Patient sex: F
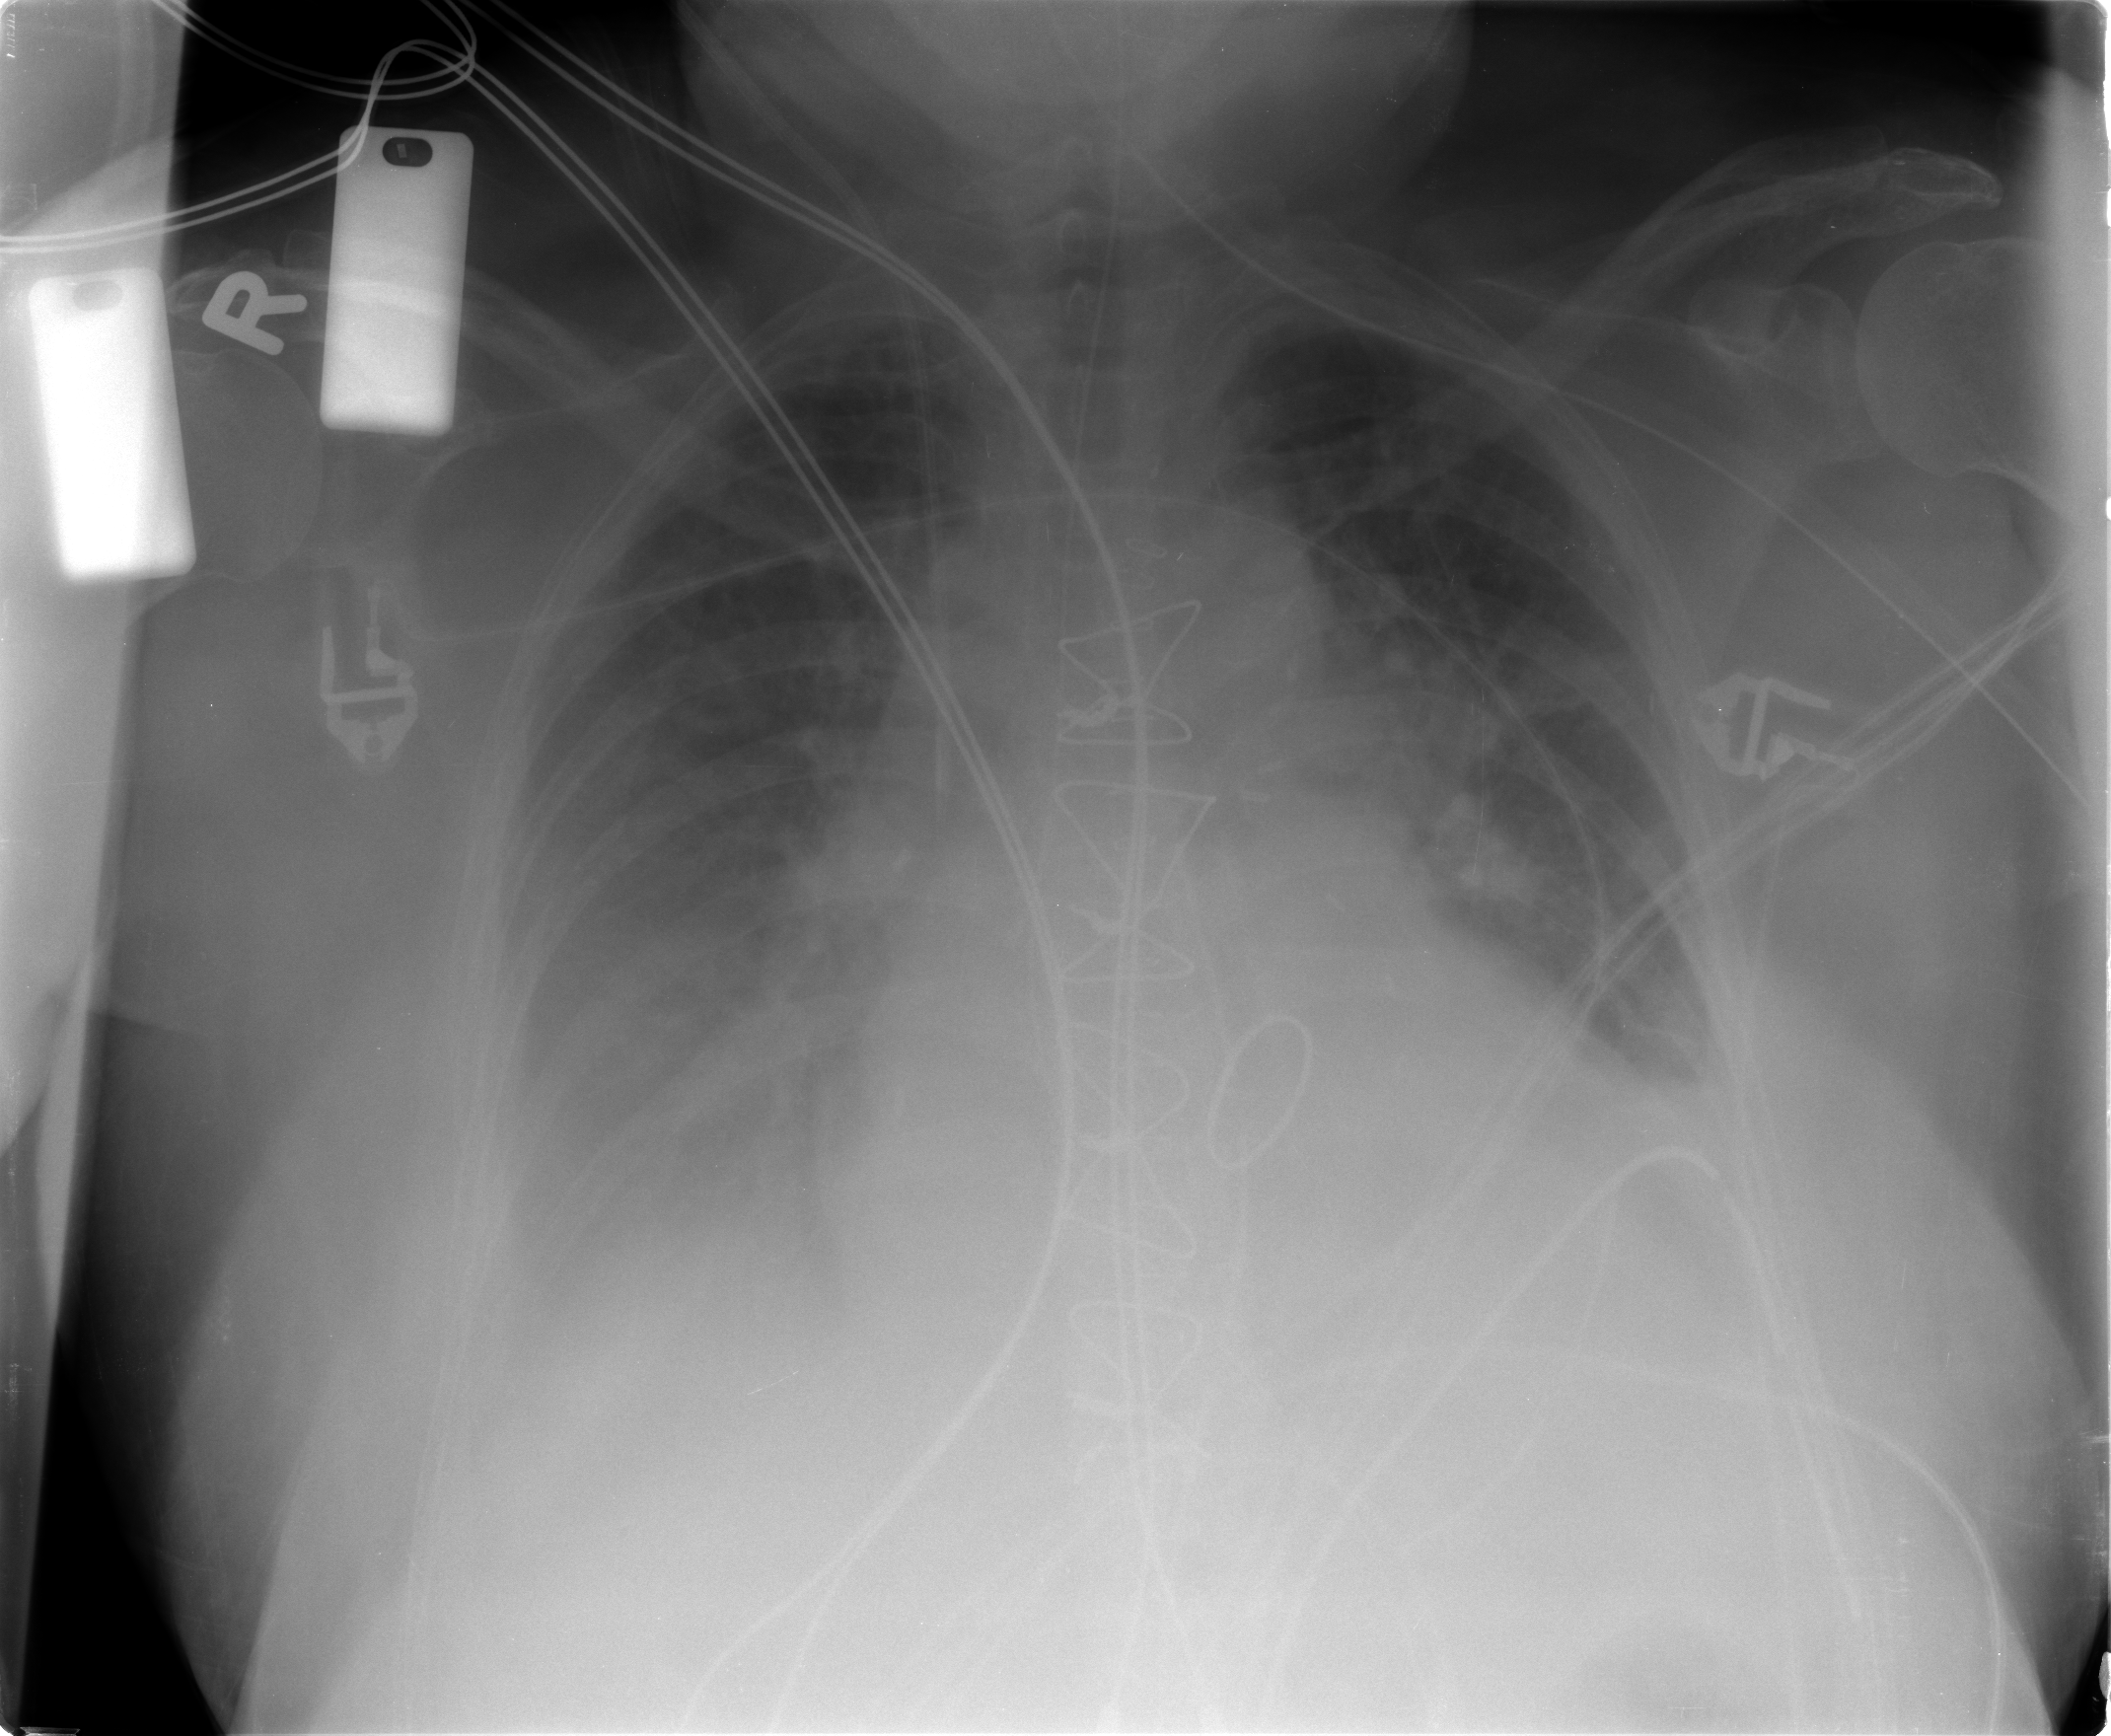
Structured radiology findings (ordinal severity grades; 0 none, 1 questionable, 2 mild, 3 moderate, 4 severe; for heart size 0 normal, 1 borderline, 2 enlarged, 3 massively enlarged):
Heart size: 2
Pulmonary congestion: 3
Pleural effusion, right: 3
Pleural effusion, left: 2
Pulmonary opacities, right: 1
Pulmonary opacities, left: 2
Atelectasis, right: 3
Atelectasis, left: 2